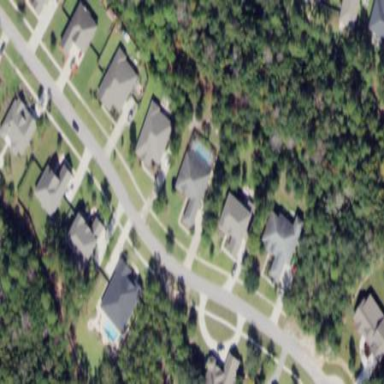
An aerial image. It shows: Residential area composed of single-family homes.